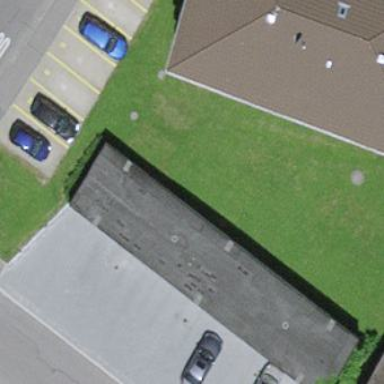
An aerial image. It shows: Group of garages.